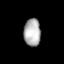
Tissue: lung
Cell type: Epithelial cells
Senescence score: 0.2231
Nuclear area (px): 450
Mean DAPI intensity: 177.718